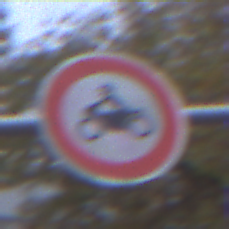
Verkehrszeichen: VerbotKraftraeder
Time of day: SunriseSunset
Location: Outdoor (Urban)
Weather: PartlyCloudy
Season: NotSpecified
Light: Natural